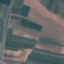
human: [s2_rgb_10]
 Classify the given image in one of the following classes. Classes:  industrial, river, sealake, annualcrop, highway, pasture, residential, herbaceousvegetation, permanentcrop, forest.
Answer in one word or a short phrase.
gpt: PermanentCrop